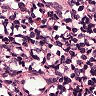
Metastatic tissue present: no